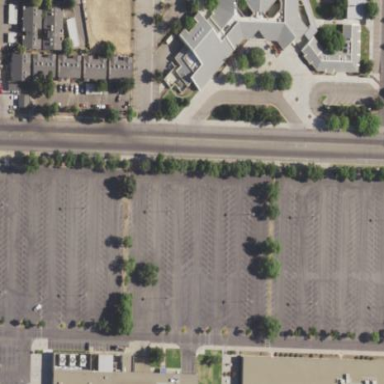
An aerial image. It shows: Parking area.